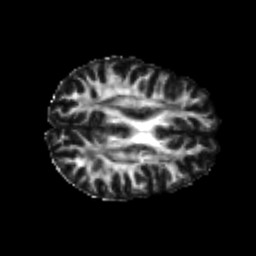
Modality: FA
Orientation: axial
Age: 22
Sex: female
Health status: healthy
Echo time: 0.074 s